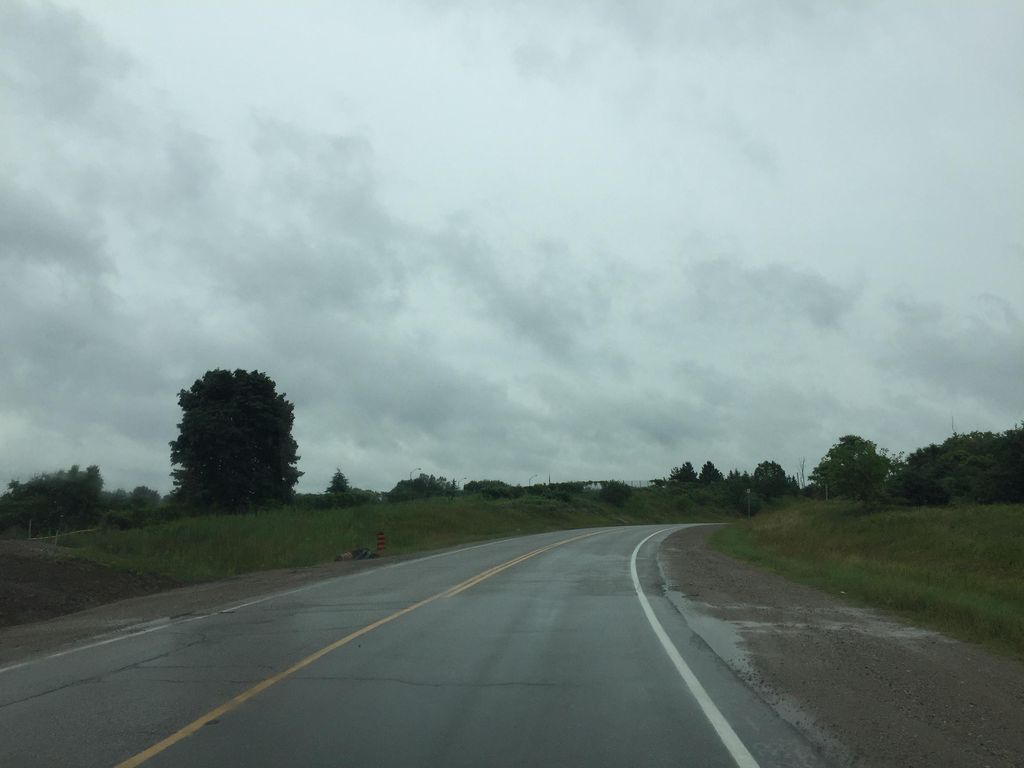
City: kitchener-waterloo